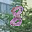
Label: 8